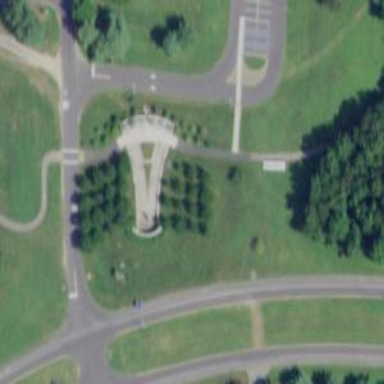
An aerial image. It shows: Historic memorial site.